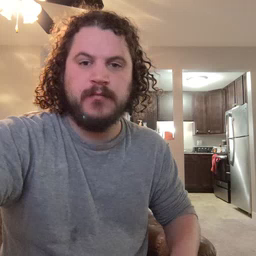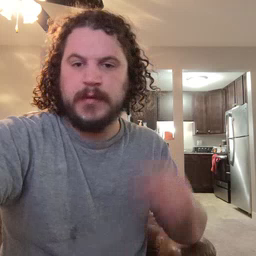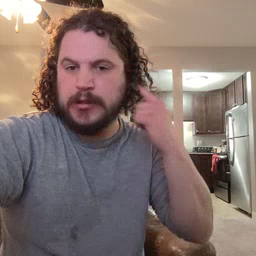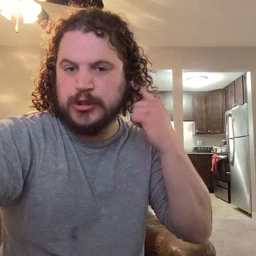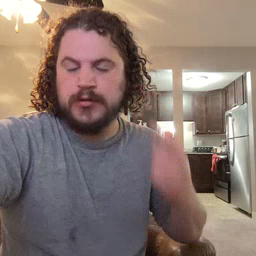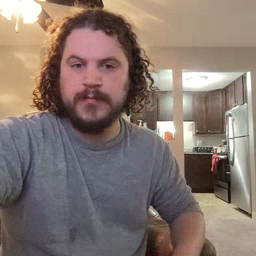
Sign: hear